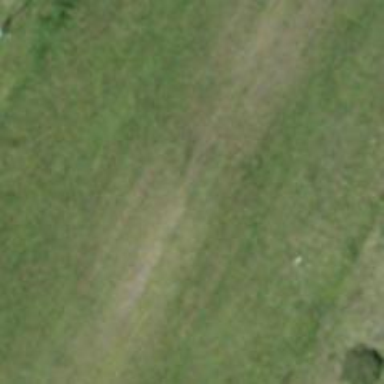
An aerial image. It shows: Grass runway at the airport.